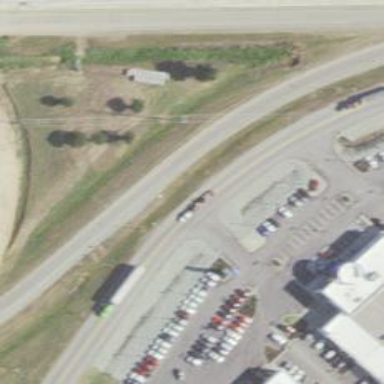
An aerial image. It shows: Tertiary road with frontage road.